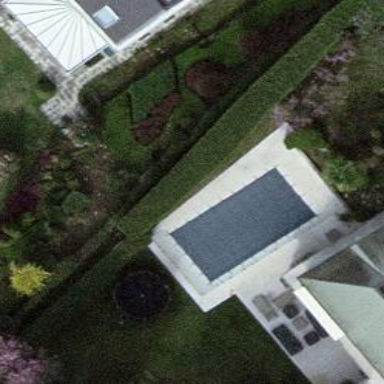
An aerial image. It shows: Swimming pool located in leisure land.